Question: I want to make highlight image like it was in Google apps (google g+ in html) when is highlighted only image (without boundary border, whole region) when mouse is on it.
In c# i use images to do that, but every time when i get with mouse to the images it highlight me all region (boundary border + image).
So now my question is:
Picture show that C# APPS highlight image and also whole region (gray rectangle).

More details: Framework 4.5 or higher, WinForms, Win7
It's not necessarily that application use image control if other control do that in smarter way ... please let me know ...
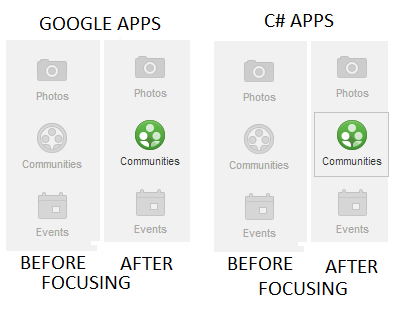
Answer: A Button control, like you said you already have, is a good start. You need a Button in order for the images to be focusable and clickable. A PictureBox doesn't support either of those things. You could obviously write the code to handle those things manually, but there's no point since Button already has it built in. So now the battle just becomes customizing the Button control to do what you want.
It also looks like from your screenshot that you've already figured out that you need to handle the 'Enter' and 'Leave' events in order to change the image from the "normal" state to the "hot" state, and then back again. And to get the appearance you want, you've set the Button's 'FlatStyle' property to 'FlatStyle.Flat' and the 'FlatAppearance.BorderSize' property to 0.
So the only problem is that a focus cue is getting drawn around the Button control when it has the focus. Normally, you would this, because someone who navigates your app with the keyboard needs some way to figure out which control currently has the focus. But you're giving them one by changing the image it displays, so you can safely disable these focus cues. The way to do that is by inheriting from the Button class and overriding the <URL>.
Add a new code file to your project that contains the following class declaration:
'''
public class ImageButton : Button
{
public ImageButton()
{
// Set default properties.
this.FlatStyle = System.Windows.Forms.FlatStyle.Flat;
this.FlatAppearance.BorderSize = 0;
}
protected override bool ShowFocusCues
{
get { return false; }
}
}
'''
Then, use the 'ImageButton' class for your button controls, instead of the built-in 'Button' class. Controls of this type will automatically have the behavior you desire.

If you need even more control over the appearance of your custom button, you can override its <URL> method. Skip calling the base class implementation if you don't want any of the default behavior. For example, we could simply erase the button's background and draw its image:
'''
protected override void OnPaint(PaintEventArgs pevent)
{
// do not call the base class implementation
// base.OnPaint(e);
// erase the background
pevent.Graphics.FillRectangle(SystemBrushes.Control, this.ClientRectangle);
// draw the image at the top-left
pevent.Graphics.DrawImage(this.Image, Point.Empty);
}
'''